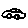
Label: car